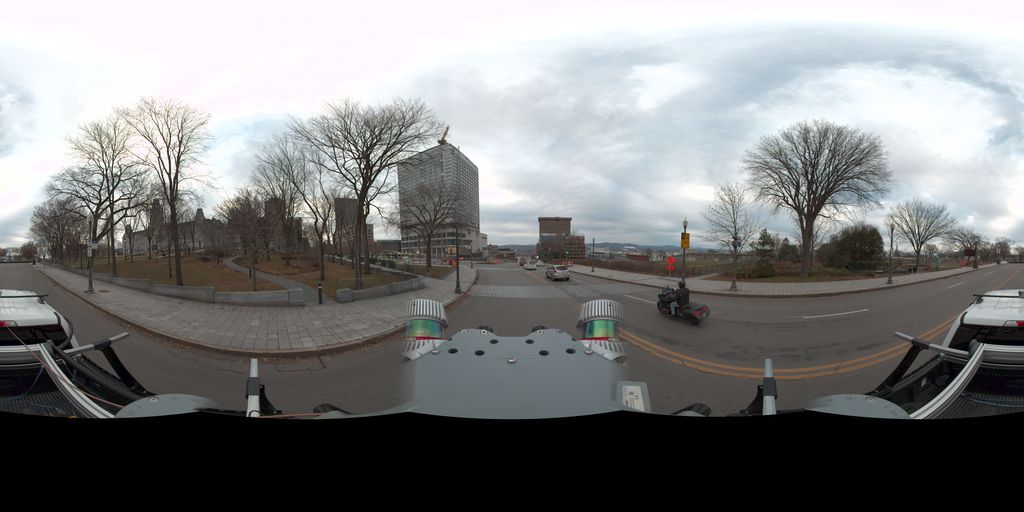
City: quebec_city